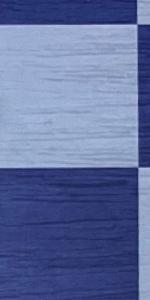
Label: Empty